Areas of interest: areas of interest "Chun Chao Garden 3rd Area"
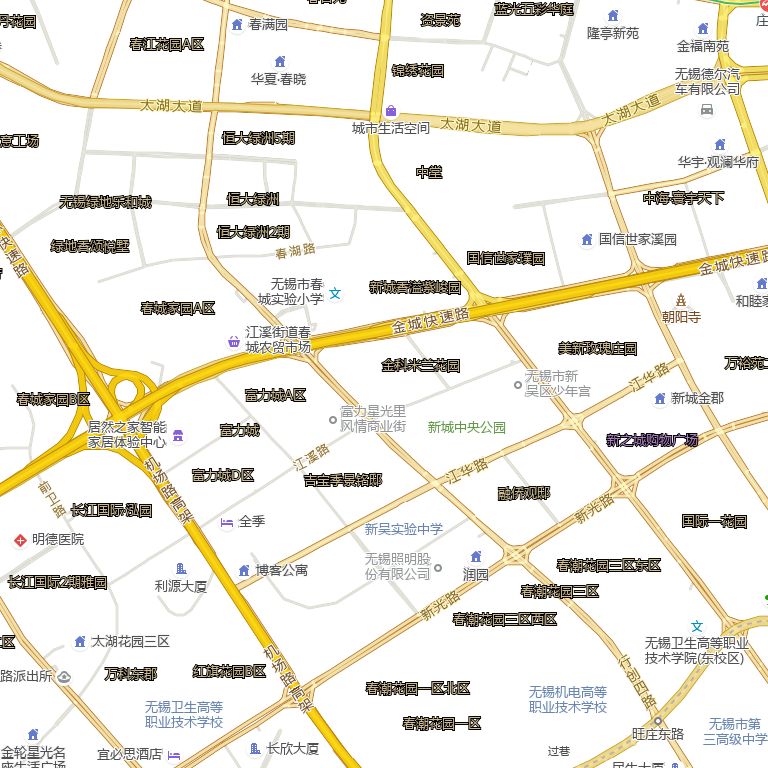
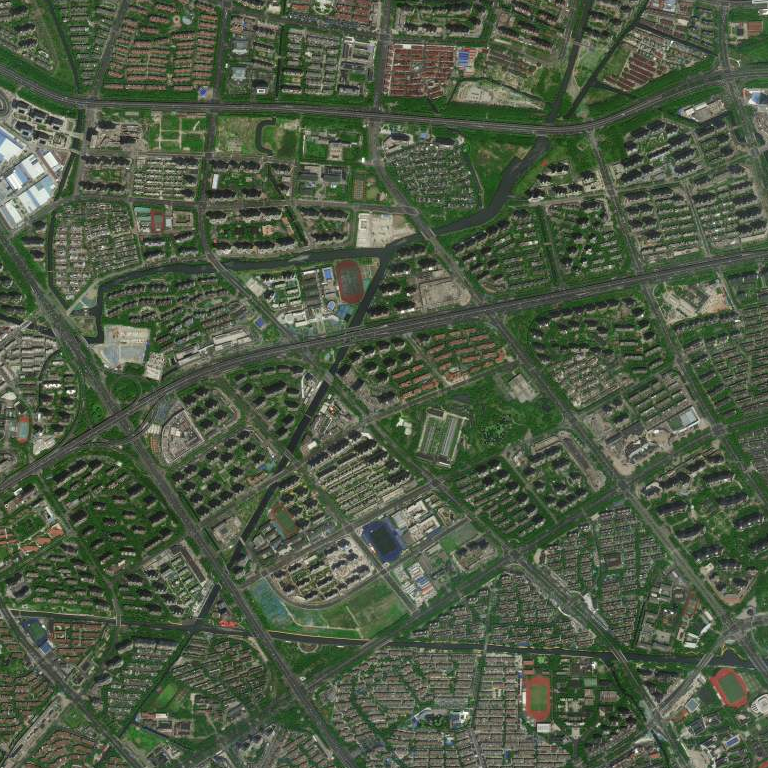